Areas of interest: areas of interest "Shopping Mall"
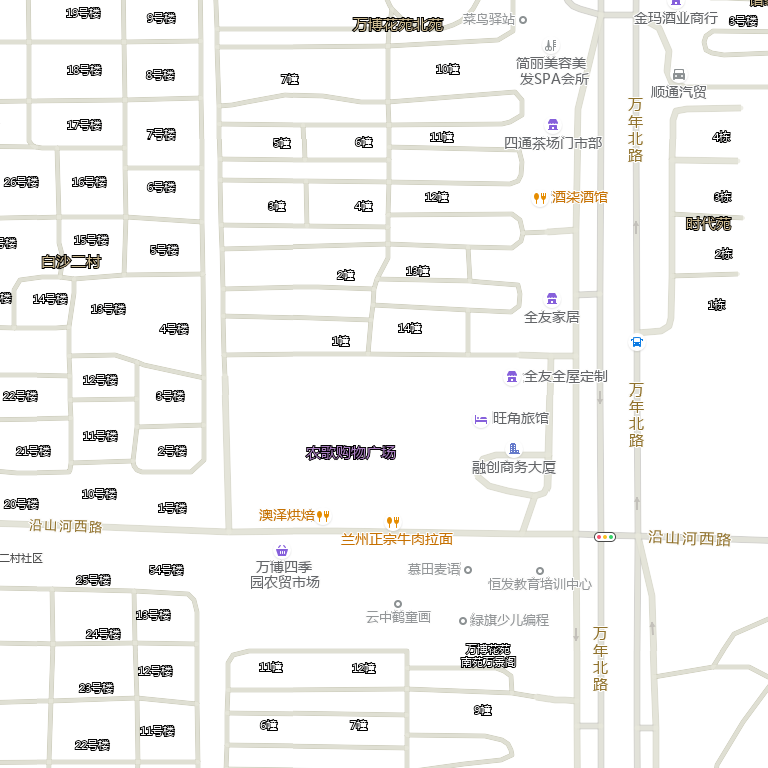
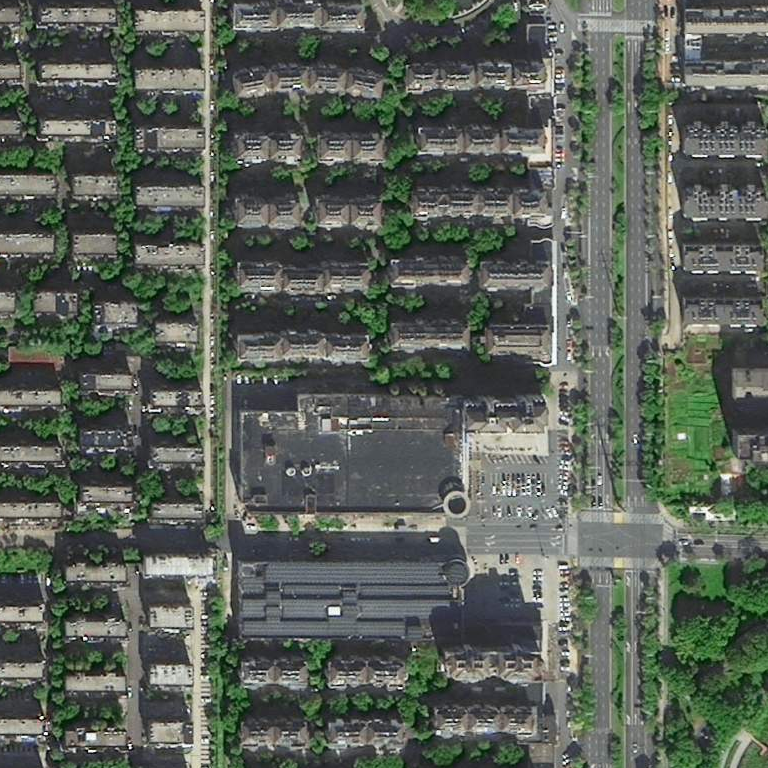